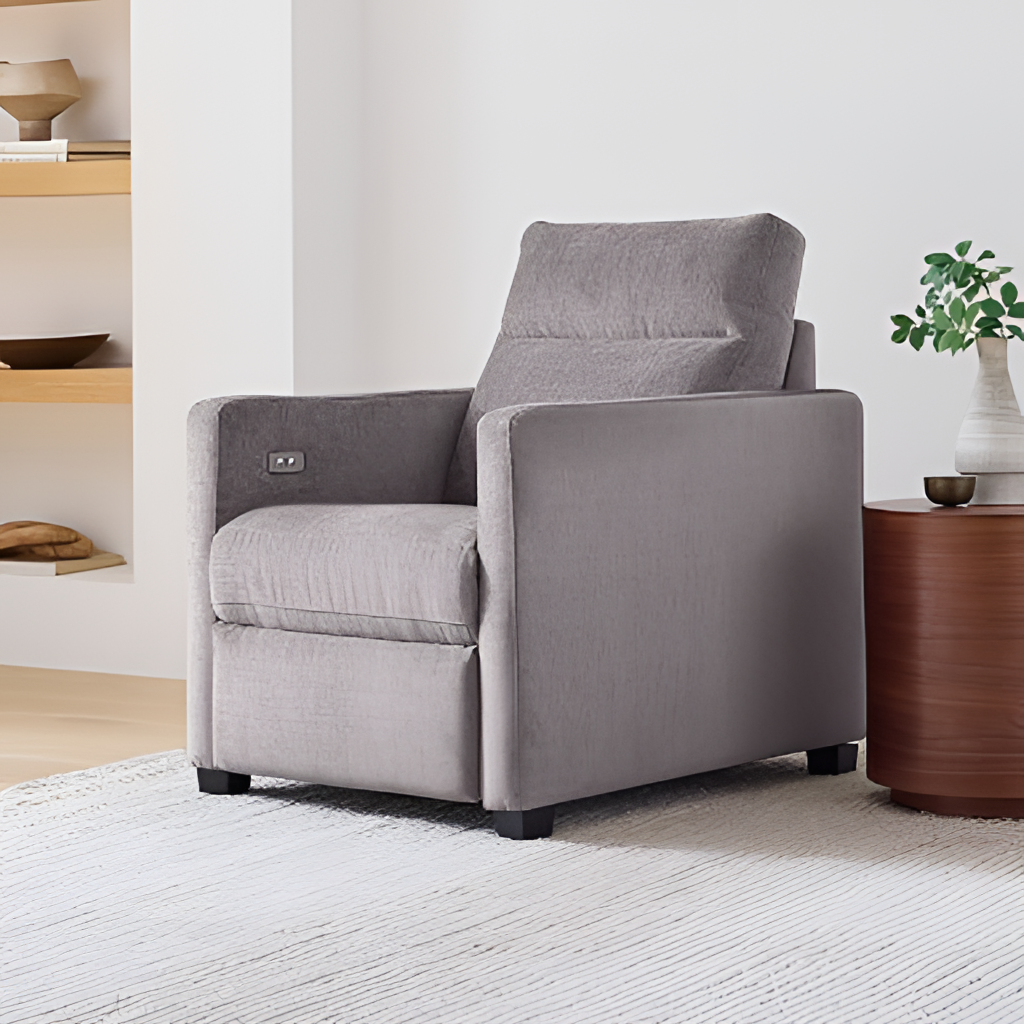
living room, fabric armchair, contemporary, white paint wallpaper, with solid pattern, wood flooring, with plank pattern